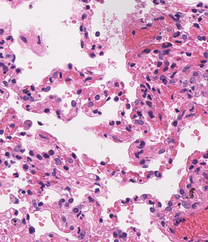
Tumor epithelial tissue: no
Tumor-associated stroma tissue: no
Normal tissue: yes